Question: I'm learning d3 charts and I want to get the result like the image.
The data is json and it looks like this:
'''
[{
"date": "2020.12.1",
"pay": 1
},
{
"date": "2021.1.2",
"pay": 1
},
{
"date": "2021.2.1",
"pay": 1
},
...
pay = 1 //on time,
pay = 2 // missed,
pay = 3 // no data
'''
Thanks regard.

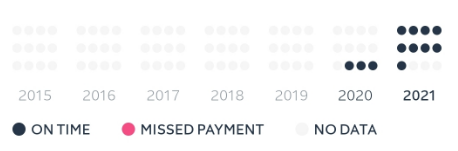
Answer: Here's an example. For simplicity, I've hard coded the positions of entries in the color legend. In practice, it may be better to do the color legend in HTML so that you can take advantage of automatic horizontal layout.
'''
<!DOCTYPE html>
<html>
<head>
<meta charset="UTF-8">
<script src="https://d3js.org/d3.v7.js"></script>
</head>
<body>
<div id="chart"></div>
<script>
/* --- set up --- */
const margin = { top: 10, bottom: 50, left: 10, right: 10 };
const width = 500 - margin.left - margin.right;
const height = 140 - margin.top - margin.bottom;
const svg = d3.select('#chart')
.append('svg')
.attr('width', width + margin.left + margin.right)
.attr('height', height + margin.top + margin.bottom);
const g = svg.append('g')
.attr('transform', 'translate(${margin.left},${margin.top})');
/* --- data --- */
const parseTime = d3.timeParse('%Y.%-m.%-d');
const data = [
{ date: "2015.1.1", pay: 2 },
{ date: "2015.2.1", pay: 2 },
{ date: "2015.3.1", pay: 2 },
{ date: "2015.4.1", pay: 2 },
{ date: "2015.5.1", pay: 2 },
{ date: "2015.6.1", pay: 2 },
{ date: "2015.7.1", pay: 2 },
{ date: "2015.8.1", pay: 2 },
{ date: "2015.9.1", pay: 2 },
{ date: "2015.10.1", pay: 2 },
{ date: "2015.11.1", pay: 2 },
{ date: "2015.12.1", pay: 2 },
{ date: "2016.1.1", pay: 2 },
{ date: "2016.2.1", pay: 2 },
{ date: "2016.3.1", pay: 2 },
{ date: "2016.4.1", pay: 2 },
{ date: "2016.5.1", pay: 2 },
{ date: "2016.6.1", pay: 2 },
{ date: "2016.7.1", pay: 1 },
{ date: "2016.8.1", pay: 1 },
{ date: "2016.9.1", pay: 1 },
{ date: "2016.10.1", pay: 1 },
{ date: "2016.11.1", pay: 1 },
{ date: "2016.12.1", pay: 1 },
{ date: "2017.1.1", pay: 1 },
{ date: "2017.2.1", pay: 1 },
{ date: "2017.3.1", pay: 1 },
{ date: "2017.4.1", pay: 1 },
{ date: "2017.5.1", pay: 1 },
{ date: "2017.6.1", pay: 1 },
{ date: "2017.7.1", pay: 1 },
{ date: "2017.8.1", pay: 1 },
{ date: "2017.9.1", pay: 1 },
{ date: "2017.10.1", pay: 1 },
{ date: "2017.11.1", pay: 1 },
{ date: "2017.12.1", pay: 1 },
{ date: "2018.1.1", pay: 1 },
{ date: "2018.2.1", pay: 1 },
{ date: "2018.3.1", pay: 3 },
{ date: "2018.4.1", pay: 2 },
{ date: "2018.5.1", pay: 1 },
{ date: "2018.6.1", pay: 3 },
{ date: "2018.7.1", pay: 1 },
{ date: "2018.8.1", pay: 3 },
{ date: "2018.9.1", pay: 3 },
{ date: "2018.10.1", pay: 3 },
{ date: "2018.11.1", pay: 1 },
{ date: "2018.12.1", pay: 1 },
{ date: "2019.1.1", pay: 3 },
{ date: "2019.2.1", pay: 1 },
{ date: "2019.3.1", pay: 2 },
{ date: "2019.4.1", pay: 3 },
{ date: "2019.5.1", pay: 3 },
{ date: "2019.6.1", pay: 1 },
{ date: "2019.7.1", pay: 1 },
{ date: "2019.8.1", pay: 1 },
{ date: "2019.9.1", pay: 3 },
{ date: "2019.10.1", pay: 2 },
{ date: "2019.11.1", pay: 2 },
{ date: "2019.12.1", pay: 2 },
{ date: "2020.1.1", pay: 1 },
{ date: "2020.2.1", pay: 2 },
{ date: "2020.3.1", pay: 2 },
{ date: "2020.4.1", pay: 1 },
{ date: "2020.5.1", pay: 3 },
{ date: "2020.6.1", pay: 1 },
{ date: "2020.7.1", pay: 1 },
{ date: "2020.8.1", pay: 3 },
{ date: "2020.9.1", pay: 1 },
{ date: "2020.10.1", pay: 2 },
{ date: "2020.11.1", pay: 1 },
{ date: "2020.12.1", pay: 1 },
{ date: "2021.1.1", pay: 3 },
{ date: "2021.2.1", pay: 2 },
{ date: "2021.3.1", pay: 1 },
{ date: "2021.4.1", pay: 1 },
{ date: "2021.5.1", pay: 1 },
{ date: "2021.6.1", pay: 2 },
{ date: "2021.7.1", pay: 3 },
{ date: "2021.8.1", pay: 3 },
{ date: "2021.9.1", pay: 2 },
{ date: "2021.10.1", pay: 2 },
{ date: "2021.11.1", pay: 3 },
{ date: "2021.12.1", pay: 3 },
]
// convert the date strings to Date objects
.map(({ date, pay }) => ({ date: parseTime(date), pay }));
// group the payments by year
const groupedByYear = d3.group(data, d => d.date.getFullYear());
/* --- scales --- */
// scale to place the groups according to the year
const x = d3.scaleBand()
.domain(groupedByYear.keys())
.range([0, width]);
// scales to place the dots in a group
const numRows = 3;
const numCols = 4;
const row = d3.scalePoint()
.domain(d3.range(numRows))
.range([0, height])
.padding(1);
const col = d3.scalePoint()
.domain(d3.range(numCols))
.range([0, x.bandwidth()])
.padding(1);
// color scale for circles
const ontime = 1;
const missing = 2;
const nodata = 3;
const color = d3.scaleOrdinal()
.domain([ontime, missing, nodata])
.range(['DarkSlateGray', 'MediumVioletRed', 'Gainsboro']);
// color scale for year labels
const colorYear = d3.scaleSequential()
// input is number of missed payments for that year
.domain([0, 12])
// output interpolates between the color for on time
// and the color for missing
.interpolator(d3.interpolateHcl(color(ontime), color(missing)));
/* --- draw circles --- */
// add one group for each year
const groups = g.selectAll('g')
.data(groupedByYear)
.join('g')
.attr('transform', ([year, payments]) => 'translate(${x(year)})');
// calculate max radius size
const radius = (Math.min(row.step(), col.step()) / 2) - 2;
// add circles
groups.selectAll('circle')
.data(([year, payments]) => payments)
.join('circle')
.attr('transform', (d, i) => {
const rowIndex = Math.floor(i / numCols);
const colIndex = i % numCols;
return 'translate(${col(colIndex)},${row(rowIndex)})';
})
.attr('fill', d => color(d.pay))
.attr('r', radius);
/* --- add axis for year labels --- */
const xAxis = d3.axisBottom(x).tickSize(0);
g.append('g')
// move to the bottom of the chart
.attr('transform', 'translate(0,${height})')
// add axis
.call(xAxis)
// remove baseline
.call(g => g.select('.domain').remove())
// increase font size of the labels and set their color
.call(
g => g.selectAll('text')
.attr('font-size', 14)
.attr('fill', year => colorYear(
// get number of months with missing payments
groupedByYear.get(year)
.filter(d => d.pay === missing).length
))
);
/* --- add color legend --- */
const fontSize = 14;
const legendData = [
{label: 'ON TIME', color: color(ontime), x: 0},
{label: 'MISSED PAYMENT', color: color(missing), x: 100},
{label: 'NO DATA', color: color(nodata), x: 270},
];
const legendCells = g.append('g')
.attr('transform', 'translate(${margin.left},${height + 40})')
.selectAll('g')
.data(legendData)
.join('g')
.attr('transform', d => 'translate(${d.x})');
legendCells.append('circle')
.attr('r', fontSize / 2)
.attr('fill', d => d.color);
legendCells.append('text')
.attr('dominant-baseline', 'middle')
.attr('font-family', 'sans-serif')
.attr('fill', 'black')
.attr('font-size', fontSize)
.attr('x', fontSize)
.text(d => d.label);
</script>
</body>
</html>
'''